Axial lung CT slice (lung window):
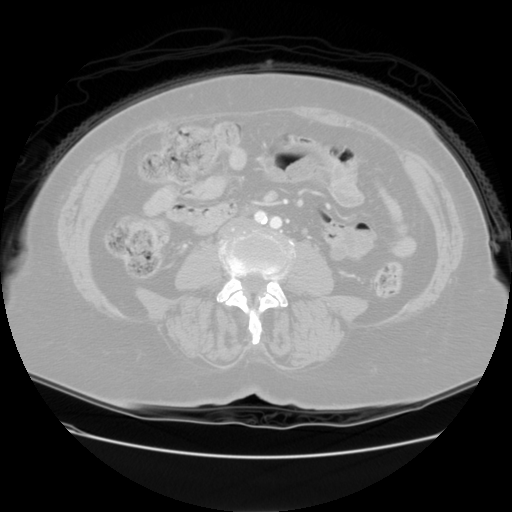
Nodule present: no